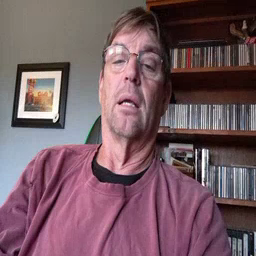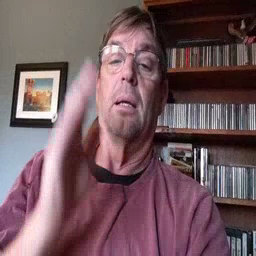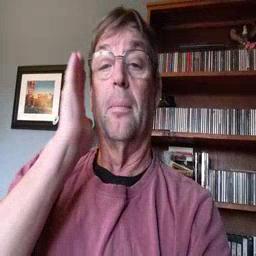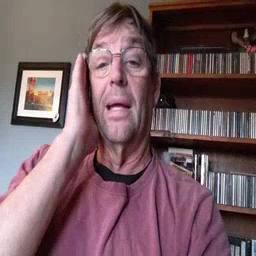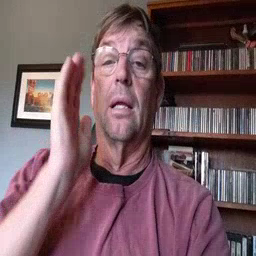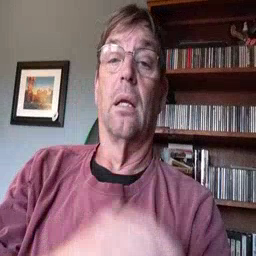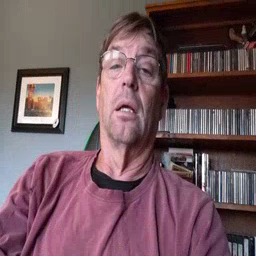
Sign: bed